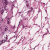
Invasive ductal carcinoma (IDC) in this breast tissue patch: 1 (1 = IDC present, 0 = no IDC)